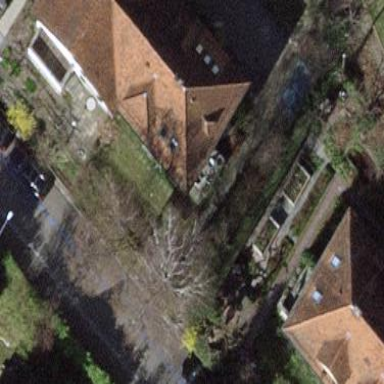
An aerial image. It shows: Building with hipped roof shape.